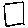
Label: square